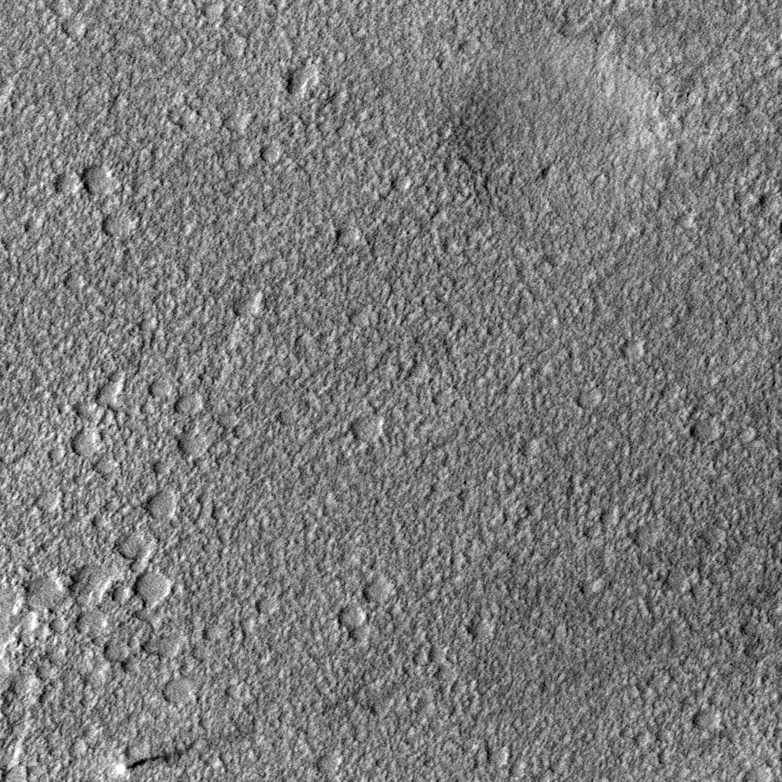
Label: dustdevil